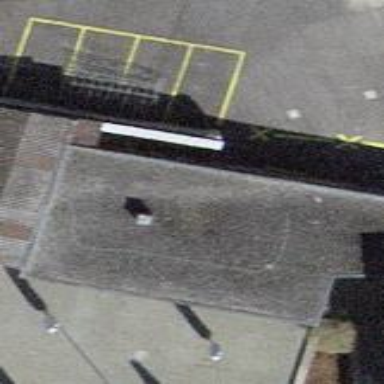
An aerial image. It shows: Flat-roofed building.